Question: today I hit 'F12' in 'FF' to load 'FireBug' to see what my site was thinking. Then saw this:

The facts showing from above:
- -
Is FireFox right and should I assess this and if so how do I change it since I think this is crucial for 'IE' and is the default CSS3 spec, right? Or is there something else happening thats causing all this things to show up in FireBug? I would be happy to hear what I should do to make all this disappear again, really.
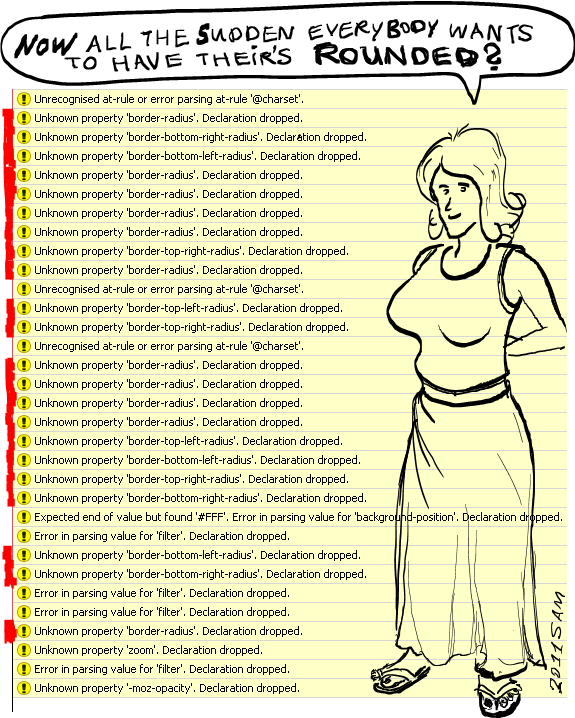
Answer: Open the drop down in your console tab and un-tick stuff like "show CSS errors".
Also, it's not a bad thing. If Firefox comes across a property it doesn't know (such as border-radius at the time this question was asked) it will just ignore it and continue with the next property. This is why for instance '-webkit-border-radius: 2px; -moz-border-radius: 2px; border-radius: 2px;' works. Firefox will ignore the '-webkit-' prefixed one, it would recognize the '-moz-' prefixed one and ignore the non-prefixed one because the non-prefixed one had not yet been implemented in the version of Firefox you used. (It is now no longer needed to prefix 'border-radius' unless you're supporting an ancient browser)